Field crop: maize
Growth stage: 2
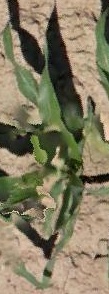
Species: maize